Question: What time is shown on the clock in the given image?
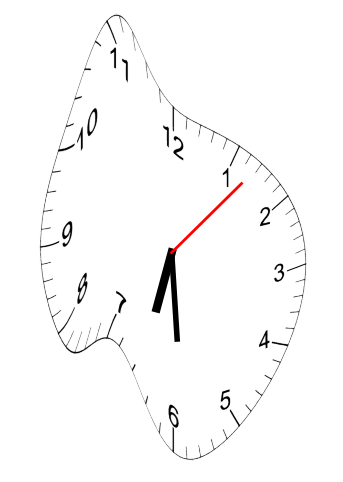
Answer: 06:29:07